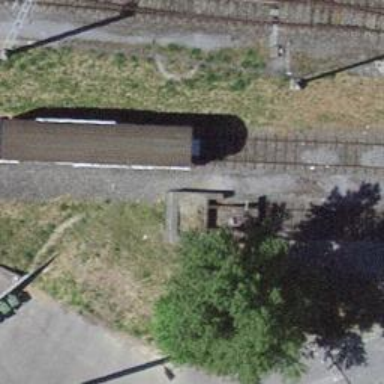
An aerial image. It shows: Railway buffer stop.